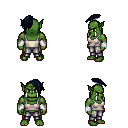
a pixel art fantasy rpg character, male body template, orc, green skin, white pirate shirt, metal pants, raven long mohawk hairstyle, white cloth bracers, four views (front, back, left, right), 2x2 character sprite sheet, small pixel art, hard edges, no anti-aliasing